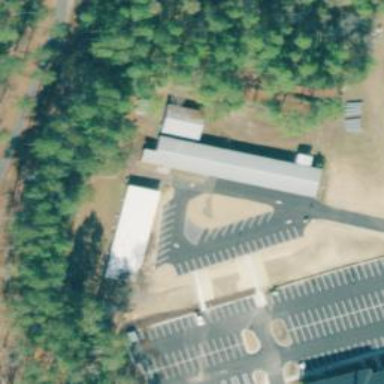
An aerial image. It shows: School.